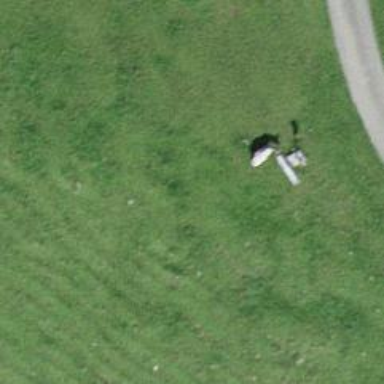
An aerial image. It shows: Bench for seating.